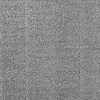
Atmospheric dust classification: dusty